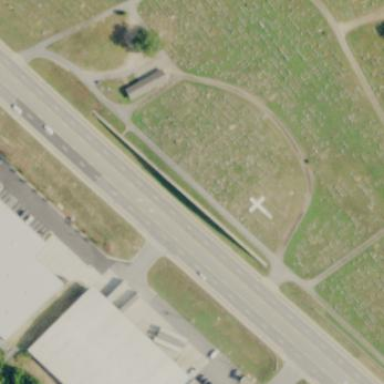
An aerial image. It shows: Cemetery area.